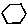
Label: hexagon